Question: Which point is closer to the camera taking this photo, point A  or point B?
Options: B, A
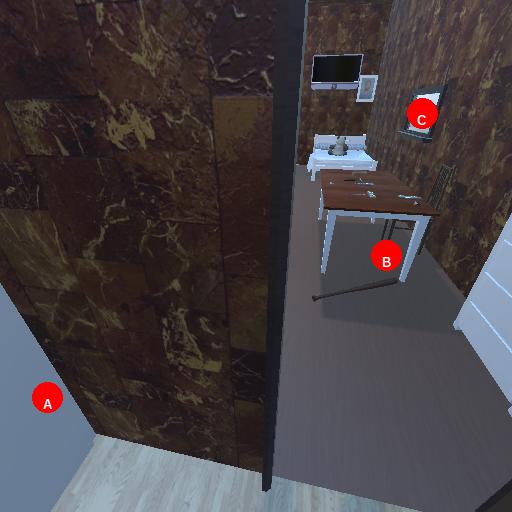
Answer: B